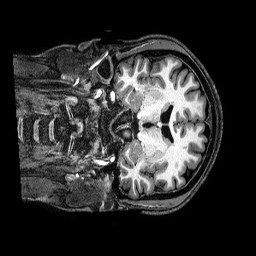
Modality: T1w
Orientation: coronal
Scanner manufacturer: philips
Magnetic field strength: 3 T
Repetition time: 2.5 s
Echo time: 0.0057 s